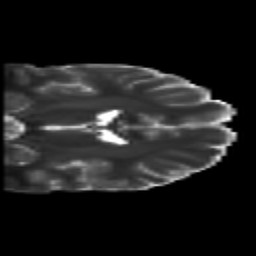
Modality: T2w
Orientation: coronal
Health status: healthy
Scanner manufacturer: siemens
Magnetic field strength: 3 T
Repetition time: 10 s
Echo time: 0.092 s